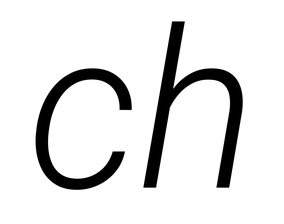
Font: Roboto-Italic_Light_Italic